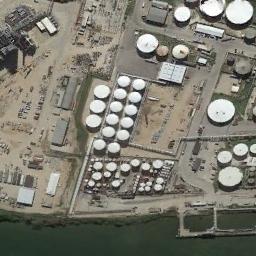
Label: storage_tank